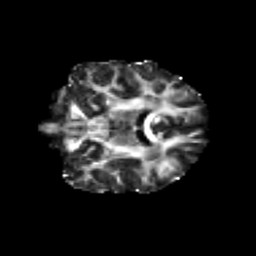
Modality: FA
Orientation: coronal
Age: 24
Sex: female
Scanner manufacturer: siemens
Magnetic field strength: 3 T
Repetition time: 3.5 s
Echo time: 0.125 s